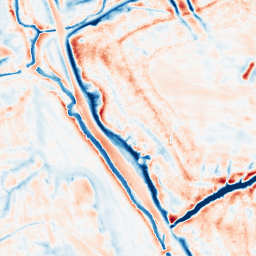
Category: edge_preserving
Decomposition family: bilateral
Decomposition parameters: d: 21
sigma_color: 75
sigma_space: 100
Upsampling method: sinc_hamming
Upsampling parameters: scale: 8
kernel_size: 16
Upsampling scale: 8